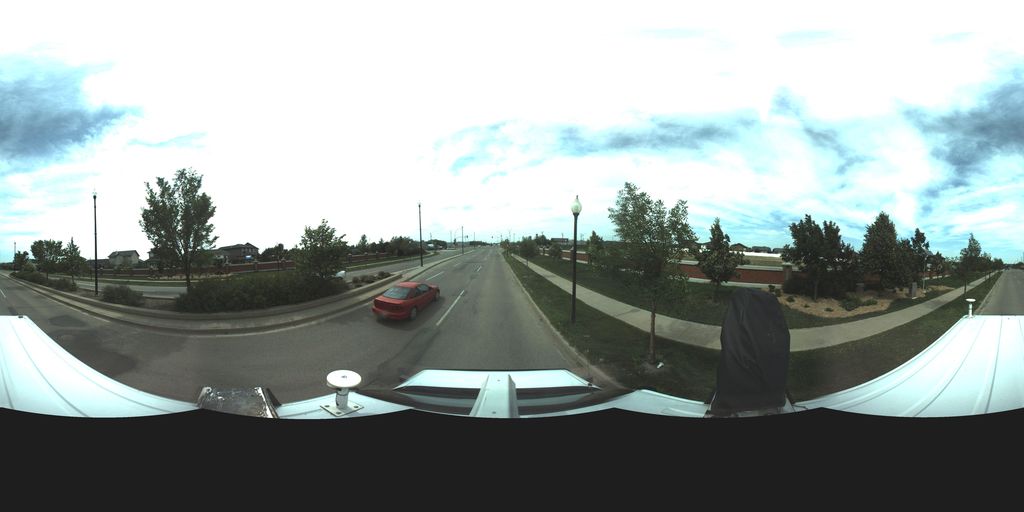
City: saskatoon